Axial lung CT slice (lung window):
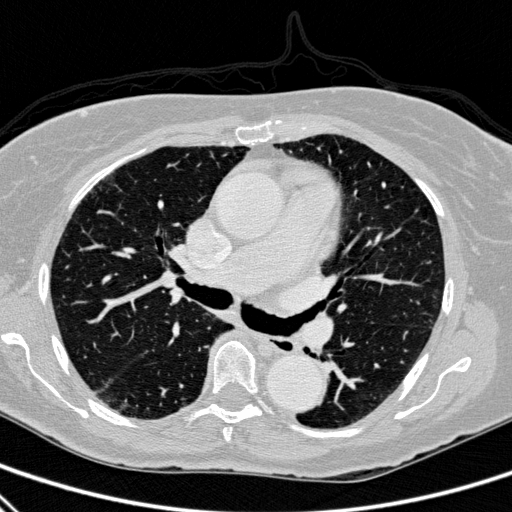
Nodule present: no